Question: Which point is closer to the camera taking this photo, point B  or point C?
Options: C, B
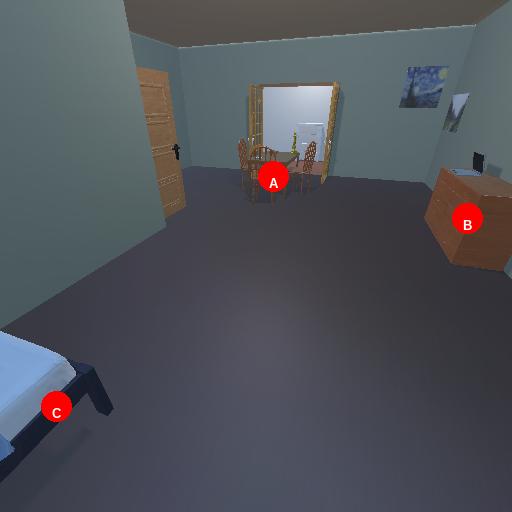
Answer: C